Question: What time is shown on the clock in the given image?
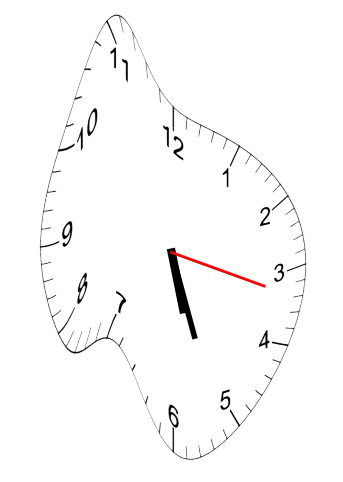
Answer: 05:26:17